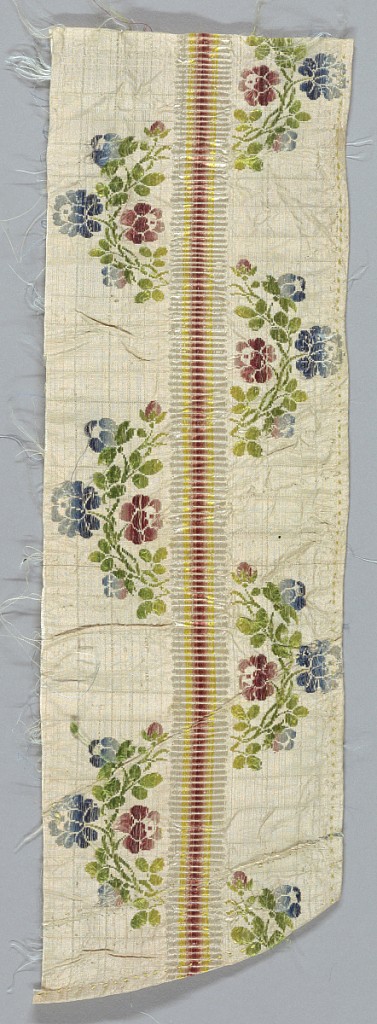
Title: Fragment
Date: late 18th century
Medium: silk Technique: plain weave with continuous supplementary warp patterning
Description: Light orange taffeta ground with vertical ribbon-like stripes and serpentine small-scale flowering vines passing behind stripes in supplementary warps of blue, rose, terra cotta, yellow, white and green silks.